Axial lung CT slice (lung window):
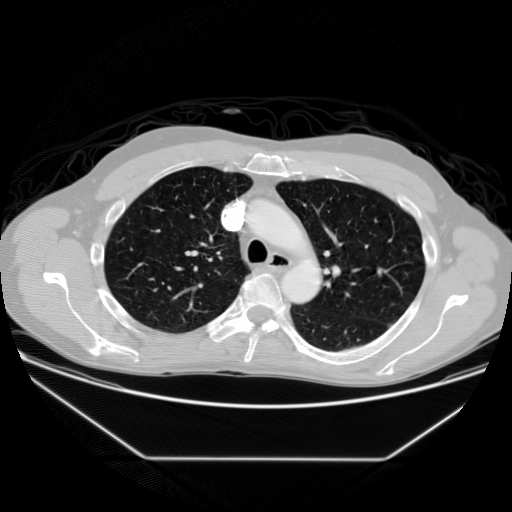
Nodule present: no